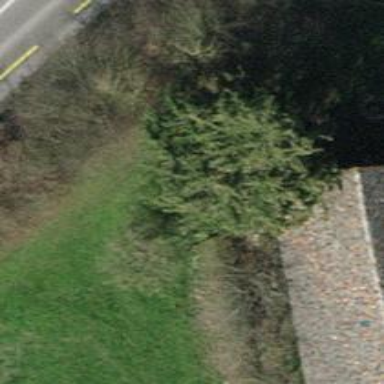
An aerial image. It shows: Hedge barrier.